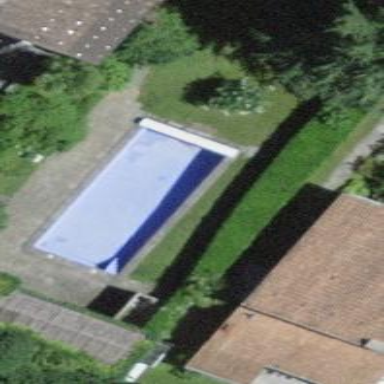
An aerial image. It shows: Outdoor swimming pool on leisure land.